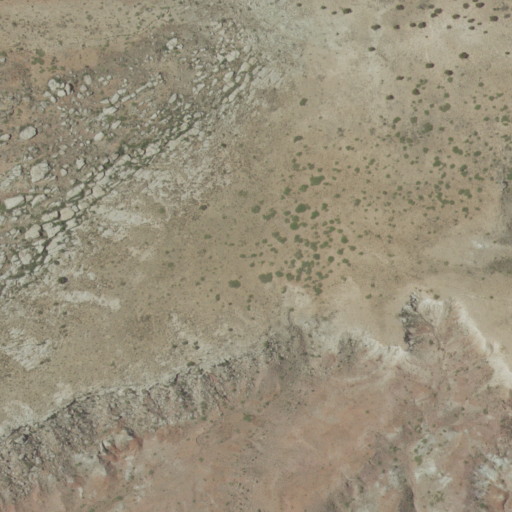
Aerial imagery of mountain in New Mexico named Watts Hill containing only shrub